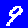
Digit: 9